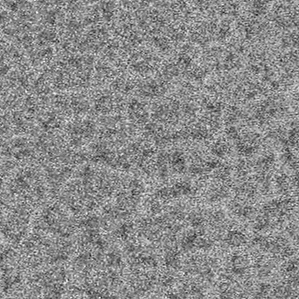
Label: frost